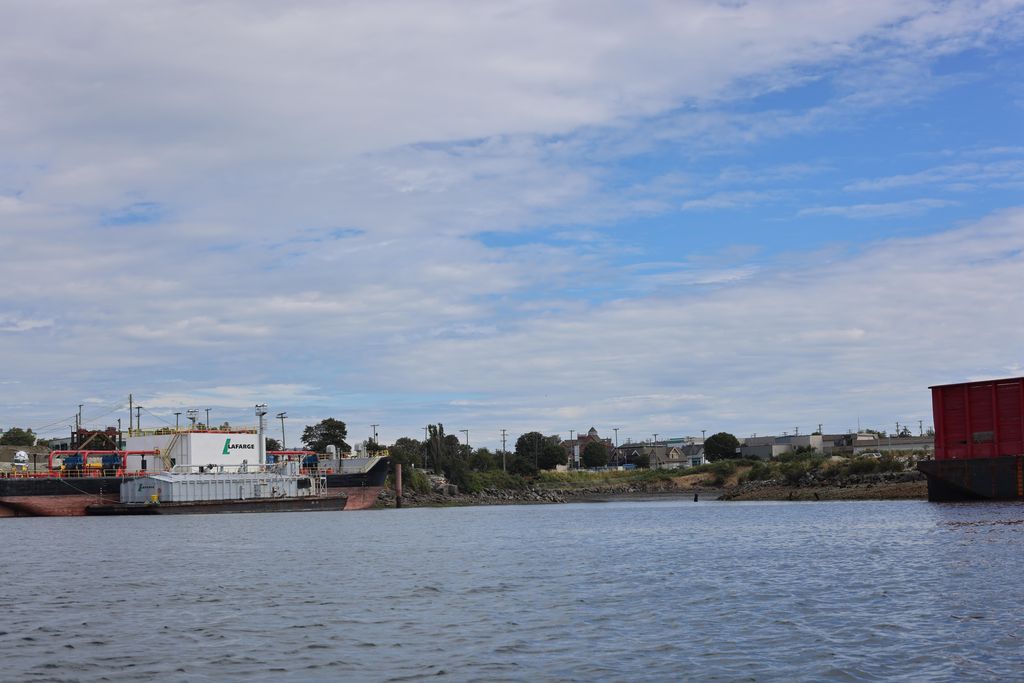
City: victoria